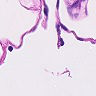
Metastatic tissue present: no